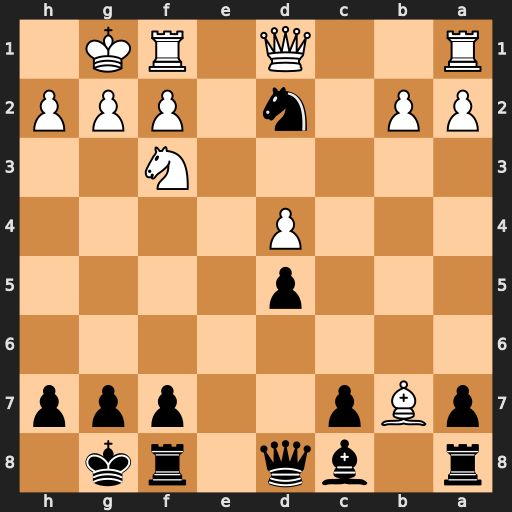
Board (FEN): r1bq1rk1/pBp2ppp/8/3p4/3P4/5N2/PP1n1PPP/R2Q1RK1
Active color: b
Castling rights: -
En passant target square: -
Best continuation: Nxf3+ Qxf3 Bxb7